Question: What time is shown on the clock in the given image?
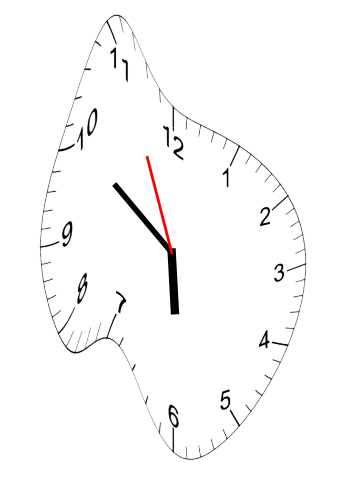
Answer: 05:50:56